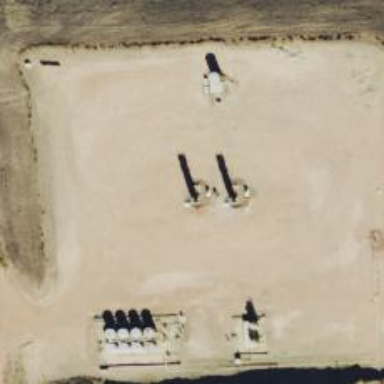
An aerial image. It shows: Petroleum well.